Question: I have the next input and anchor elements:
'''
<input type="submit" class="button" name="add" value="Button 1" />
<a class="button" href="cpanel.php">Button 2</a>
'''
The css is:
'''
input, textarea, select, button
{font-size: 100%;font-family: inherit;margin:0;padding:0;}
.button{
border: 1px solid #9B9B9B;
background-color: #DADADA;
padding: 0;
margin: 0 20px 5px 0;
border-radius: 5px;
-moz-border-radius: 5px;
-webkit-border-radius: 5px;
-khtml-border-radius: 5px;
cursor: pointer;
}
'''
The problem is that firefox shows both buttons with different padding:

I use a reset css code and I define a line-height attribute in body.
Thanks.
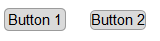
Answer: try:
'''
input::-moz-focus-inner
{
border: 0;
padding: 0;
}
'''